Field crop: maize
Growth stage: 2
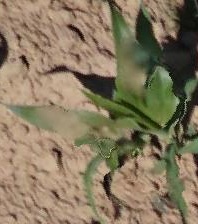
Species: maize